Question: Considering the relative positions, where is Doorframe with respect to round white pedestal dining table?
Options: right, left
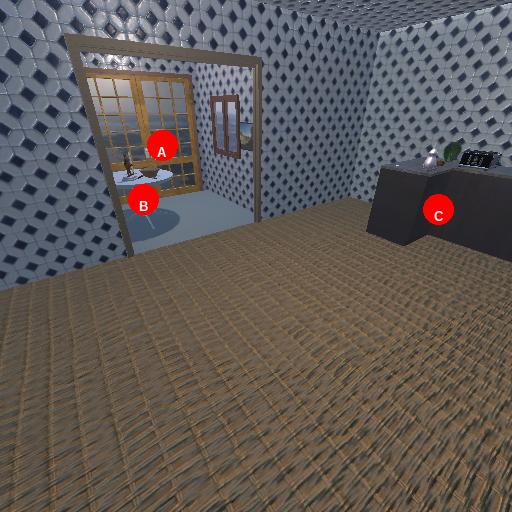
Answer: right